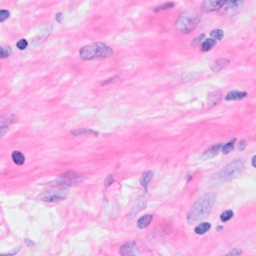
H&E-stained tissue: Breast